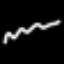
Label: squiggle